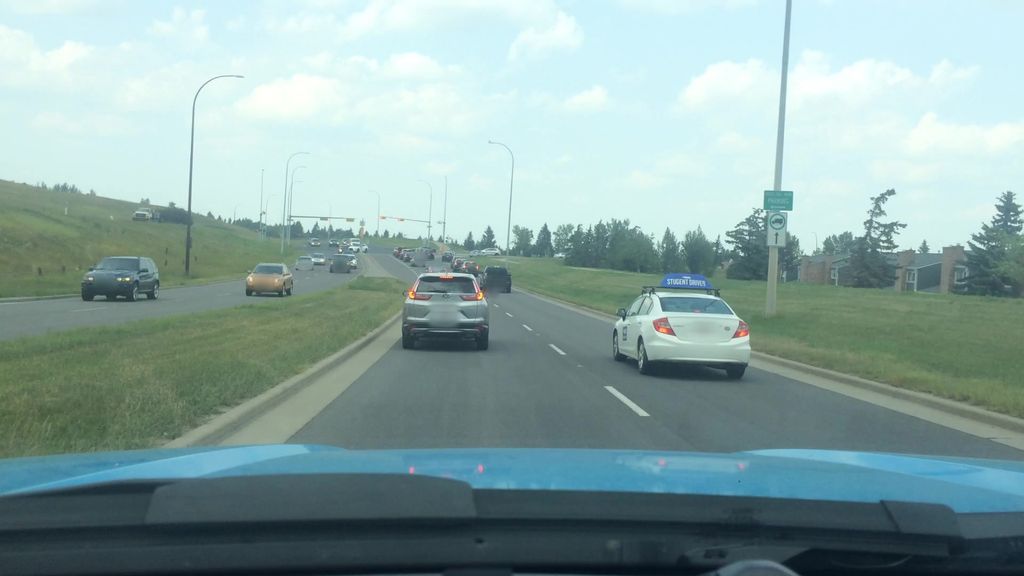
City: calgary